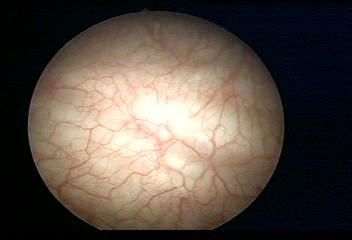
Modality: WLC
Class: Normal mucosa
Bladder cancer association: No